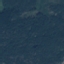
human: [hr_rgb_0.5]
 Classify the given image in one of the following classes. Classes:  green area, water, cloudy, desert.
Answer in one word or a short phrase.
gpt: green area